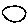
Label: circle